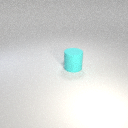
large cyan rubber cylinder